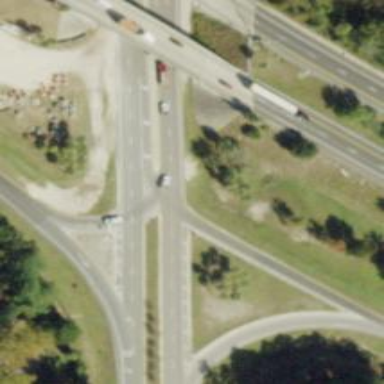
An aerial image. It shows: Diamond junction on motorway link.